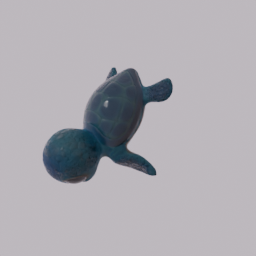
Label: animals